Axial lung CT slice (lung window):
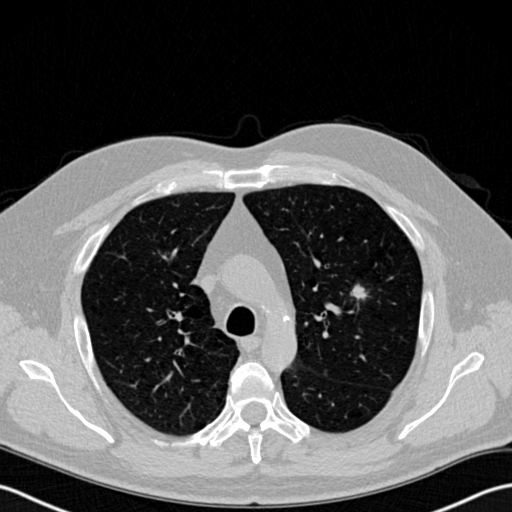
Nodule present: yes
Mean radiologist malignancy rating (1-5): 4.75